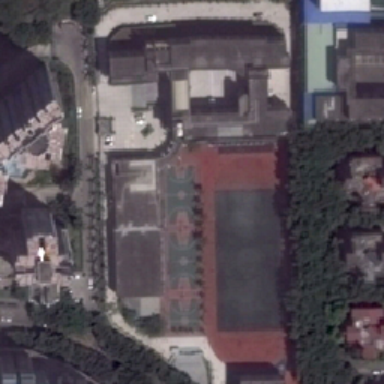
Some buildings and green trees are at school in playground in three basketball fields .